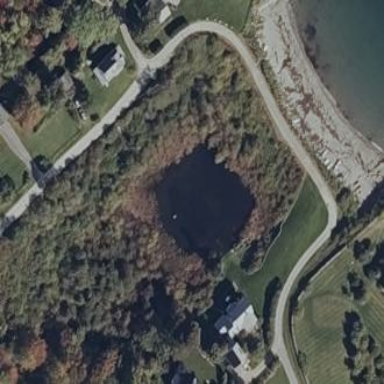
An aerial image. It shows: Pond with natural water.